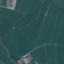
Land use / land cover class: Pasture